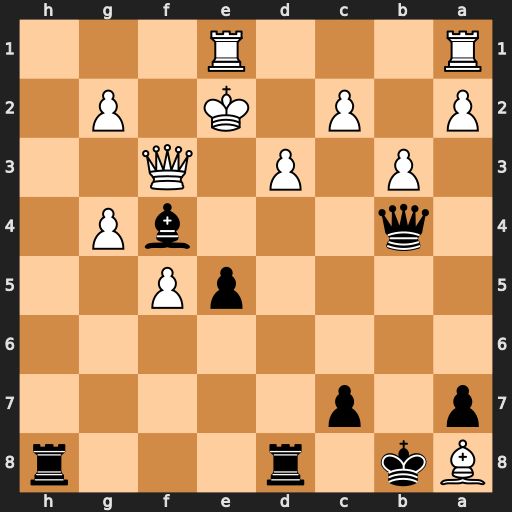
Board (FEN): Bk1r3r/p1p5/8/4pP2/1q3bP1/1P1P1Q2/P1P1K1P1/R3R3
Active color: b
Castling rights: -
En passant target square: -
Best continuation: Qd2+ Kf1 Rh1#